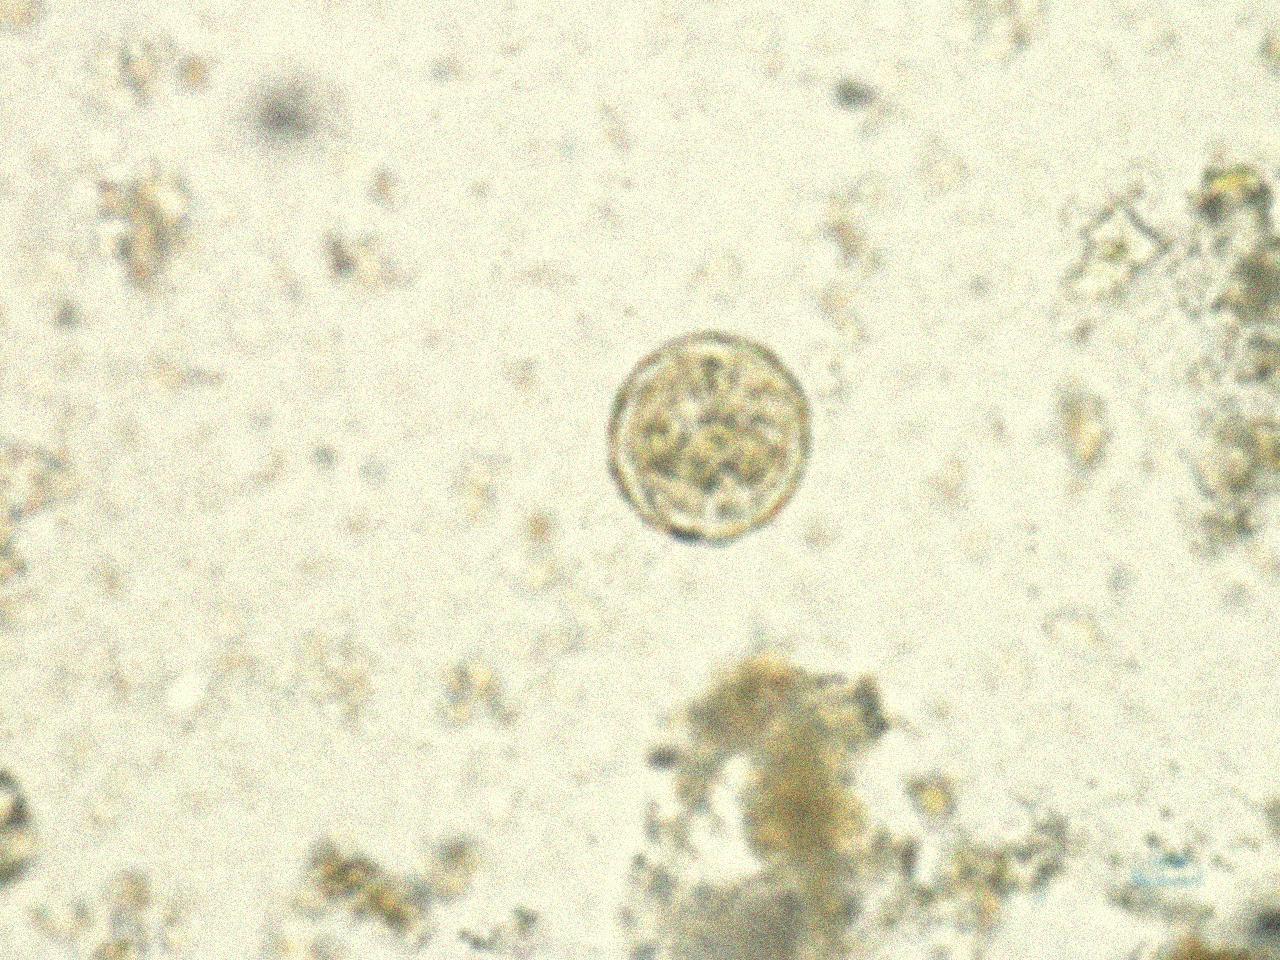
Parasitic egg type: Ascaris lumbricoides